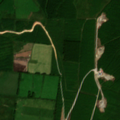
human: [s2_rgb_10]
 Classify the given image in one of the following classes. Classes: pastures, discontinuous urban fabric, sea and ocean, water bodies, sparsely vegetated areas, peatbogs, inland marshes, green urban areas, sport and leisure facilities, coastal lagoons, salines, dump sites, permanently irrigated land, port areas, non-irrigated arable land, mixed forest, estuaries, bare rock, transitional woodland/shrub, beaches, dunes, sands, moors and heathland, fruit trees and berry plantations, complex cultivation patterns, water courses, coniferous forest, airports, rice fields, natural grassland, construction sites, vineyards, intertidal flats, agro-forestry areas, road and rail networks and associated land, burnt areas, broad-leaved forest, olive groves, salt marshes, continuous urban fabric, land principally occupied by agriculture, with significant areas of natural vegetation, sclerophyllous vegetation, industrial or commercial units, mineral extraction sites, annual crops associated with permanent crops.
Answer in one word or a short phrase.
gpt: pastures, coniferous forest